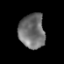
Tissue: prostate
Cell type: T cells
Senescence score: 0.1817
Nuclear area (px): 878
Mean DAPI intensity: 111.055